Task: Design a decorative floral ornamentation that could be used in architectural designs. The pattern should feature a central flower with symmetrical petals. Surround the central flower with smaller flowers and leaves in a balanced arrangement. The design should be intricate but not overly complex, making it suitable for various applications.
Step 741:
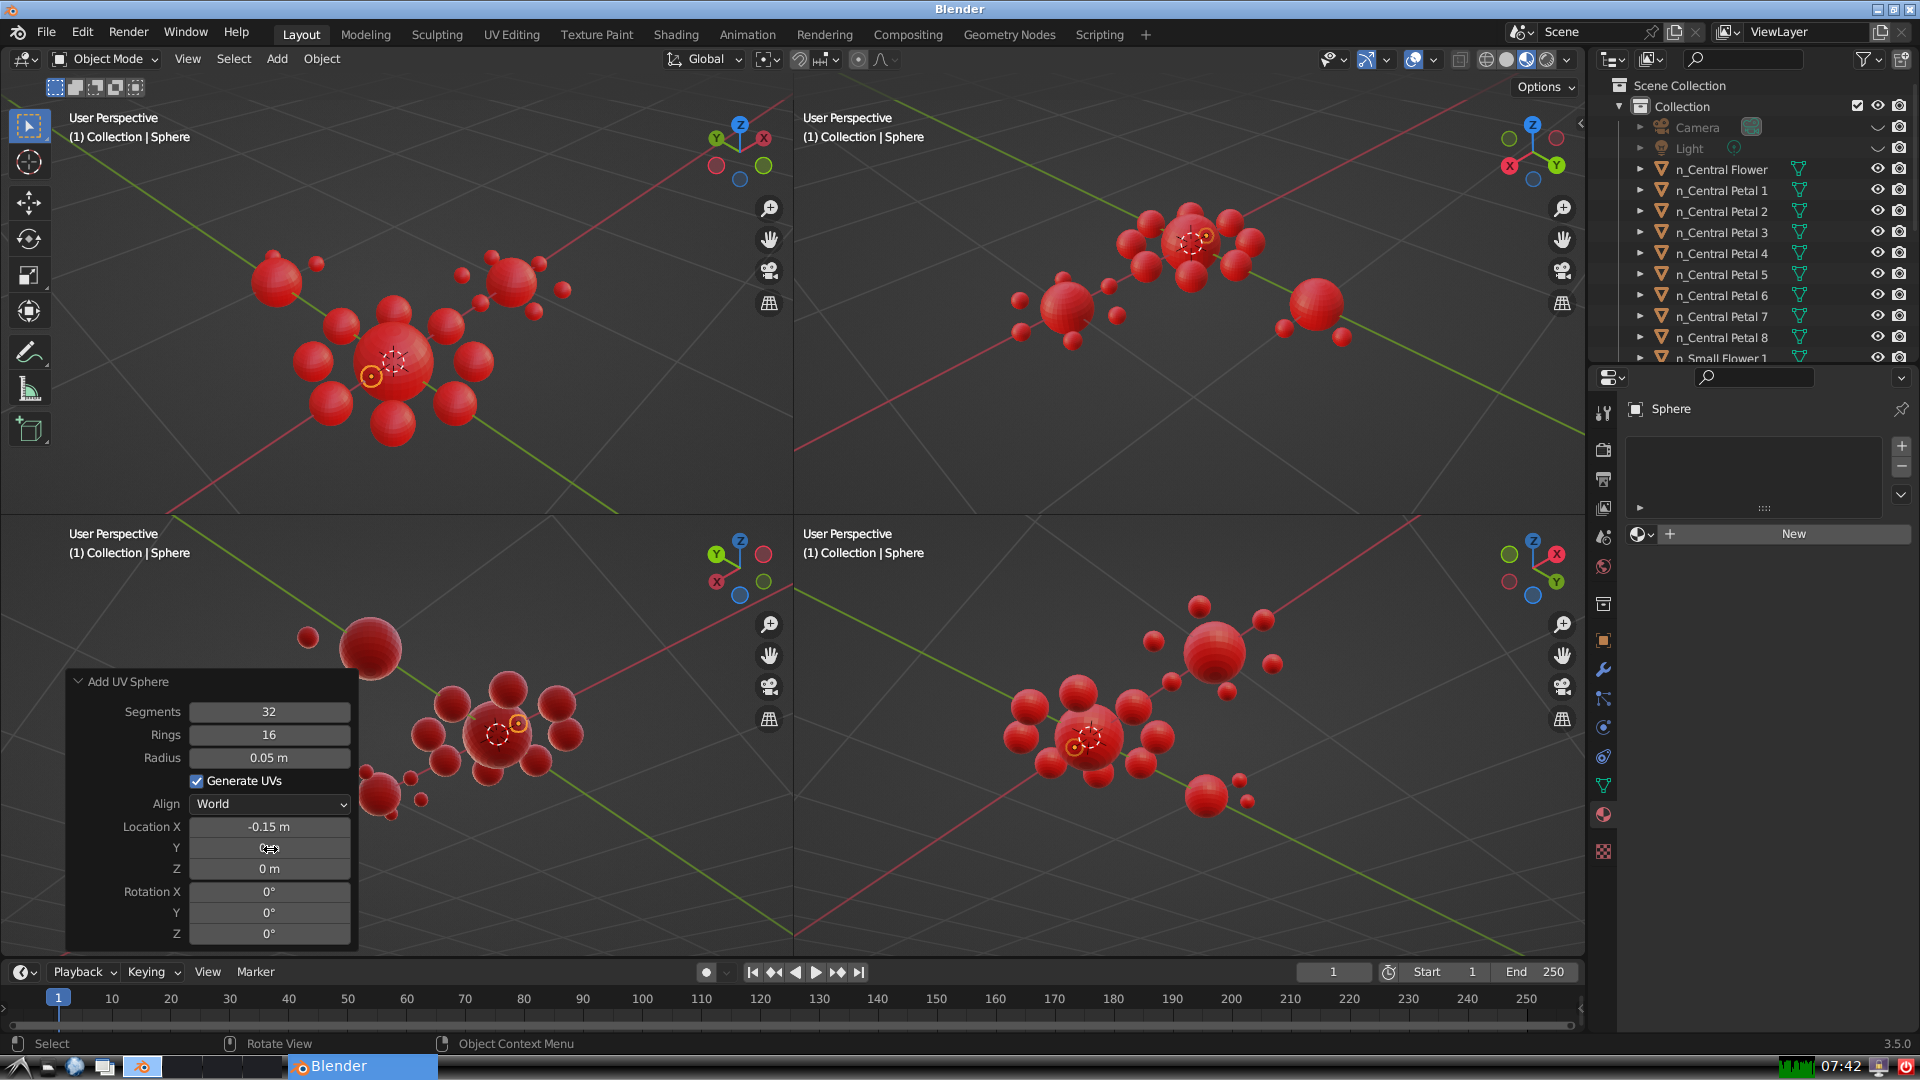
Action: click: no